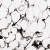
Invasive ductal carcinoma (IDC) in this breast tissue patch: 0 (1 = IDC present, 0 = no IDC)